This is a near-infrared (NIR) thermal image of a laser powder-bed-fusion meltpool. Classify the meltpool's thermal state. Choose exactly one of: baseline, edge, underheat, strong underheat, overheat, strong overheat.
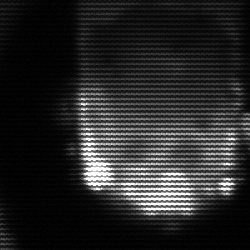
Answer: baseline